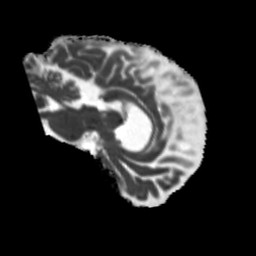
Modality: MD
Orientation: sagittal
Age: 64
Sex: male
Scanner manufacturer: siemens
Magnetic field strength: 3 T
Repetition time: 5.25 s
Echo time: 0.08 s